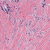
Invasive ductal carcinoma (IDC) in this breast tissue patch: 1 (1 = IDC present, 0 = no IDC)